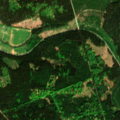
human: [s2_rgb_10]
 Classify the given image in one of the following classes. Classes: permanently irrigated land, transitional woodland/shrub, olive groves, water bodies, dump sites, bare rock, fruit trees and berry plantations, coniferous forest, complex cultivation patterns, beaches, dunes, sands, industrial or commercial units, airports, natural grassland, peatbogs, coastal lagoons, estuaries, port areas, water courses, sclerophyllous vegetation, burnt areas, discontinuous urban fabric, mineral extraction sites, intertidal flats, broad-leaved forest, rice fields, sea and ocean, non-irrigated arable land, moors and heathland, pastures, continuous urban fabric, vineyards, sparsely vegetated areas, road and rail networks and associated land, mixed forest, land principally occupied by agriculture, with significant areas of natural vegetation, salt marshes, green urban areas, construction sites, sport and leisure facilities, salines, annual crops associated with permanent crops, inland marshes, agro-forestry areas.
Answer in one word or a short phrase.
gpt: land principally occupied by agriculture, with significant areas of natural vegetation, coniferous forest, mixed forest, transitional woodland/shrub, inland marshes